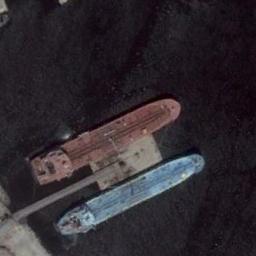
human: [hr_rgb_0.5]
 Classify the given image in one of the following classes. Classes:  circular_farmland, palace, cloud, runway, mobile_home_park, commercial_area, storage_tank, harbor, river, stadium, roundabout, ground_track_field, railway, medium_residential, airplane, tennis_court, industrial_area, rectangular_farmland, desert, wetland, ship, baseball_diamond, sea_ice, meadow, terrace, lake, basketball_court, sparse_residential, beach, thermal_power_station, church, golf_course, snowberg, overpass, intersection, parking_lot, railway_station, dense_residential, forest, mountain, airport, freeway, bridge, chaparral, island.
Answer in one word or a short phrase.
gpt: ship